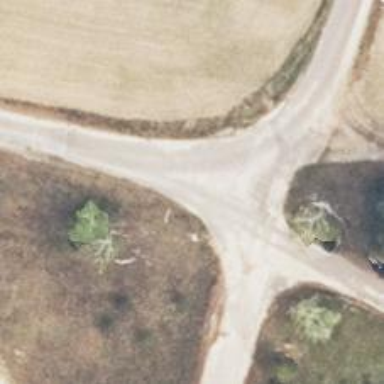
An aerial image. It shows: Gravel track road.